Milling tool wear sample.
Tool blade image: 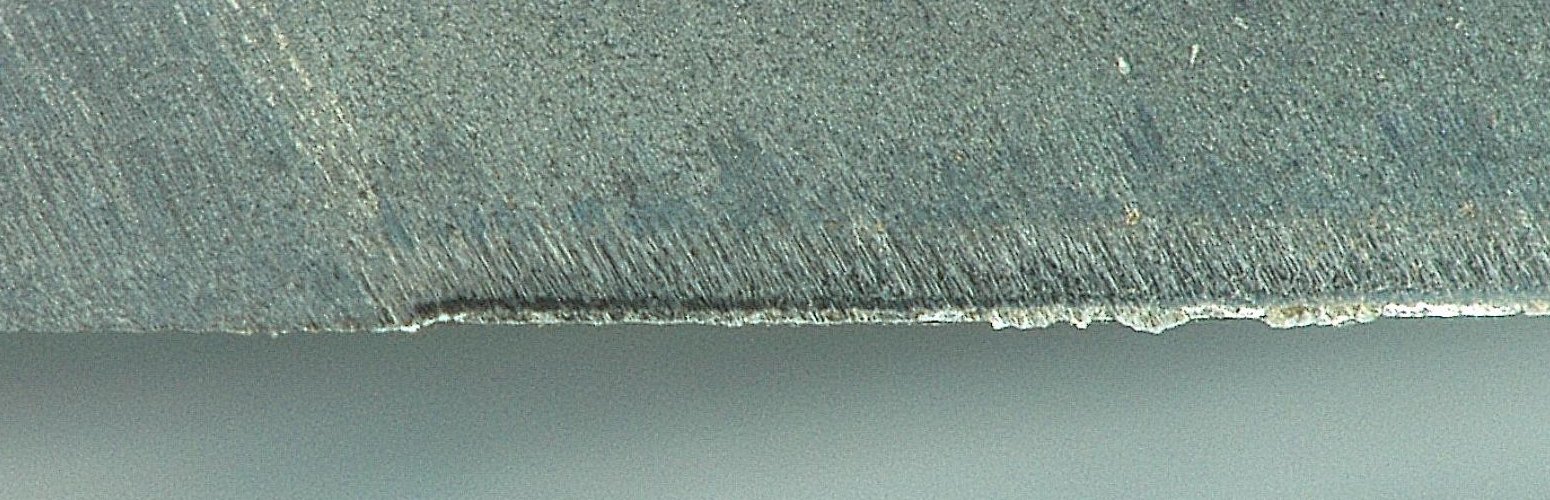
Chip image: 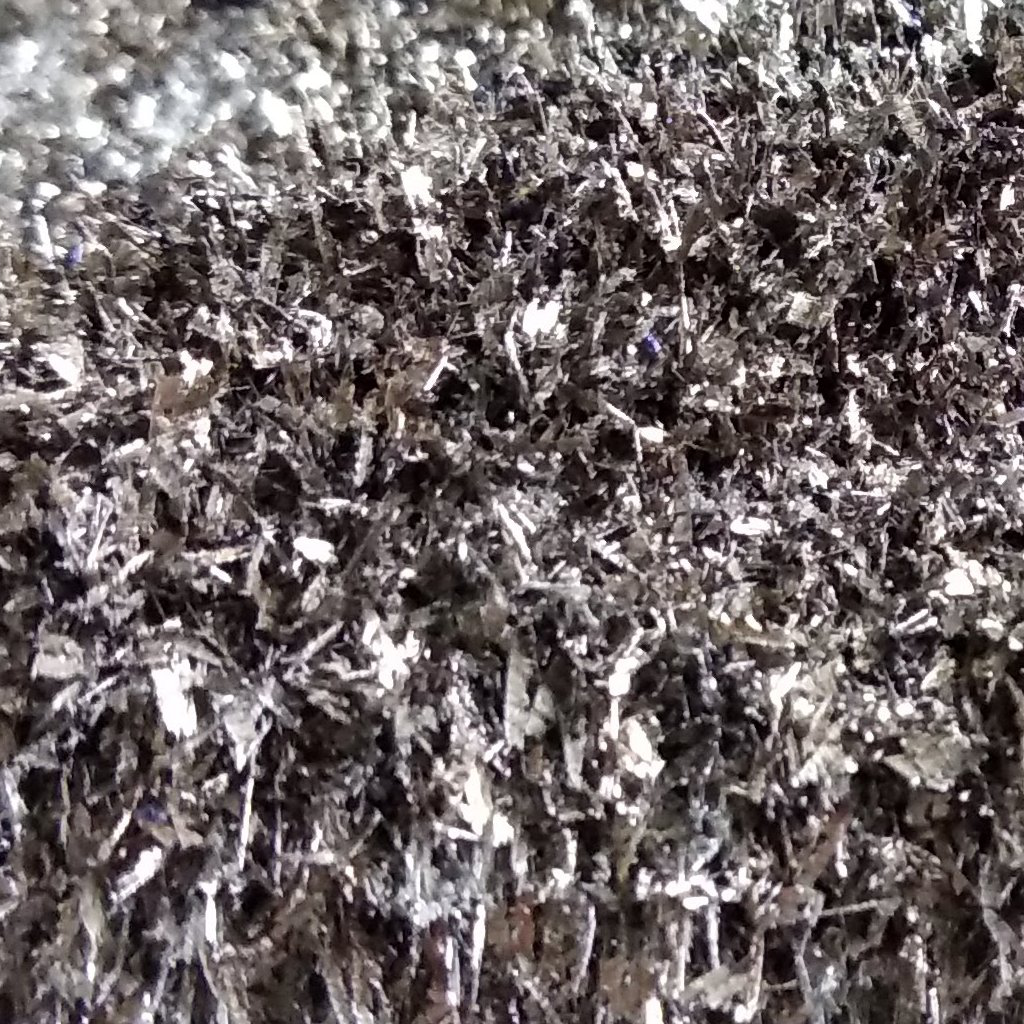
Workpiece image: 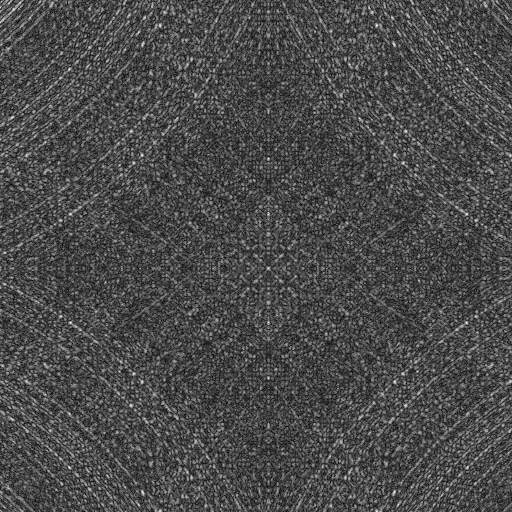
Tool wear state: sharp
Gaps: 9.23
Flank wear: 68.75
Overhang: 12.9
Force-signal Mel-spectrograms (X, Y, Z axes): 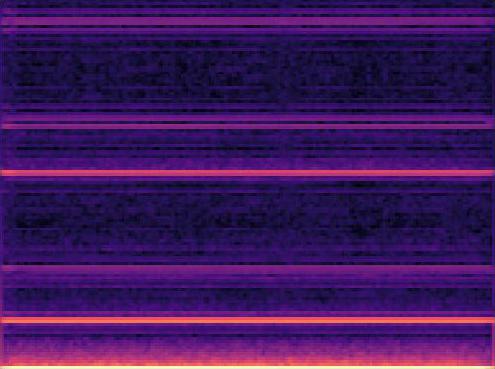 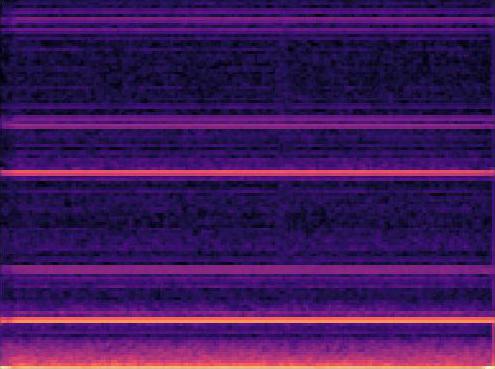 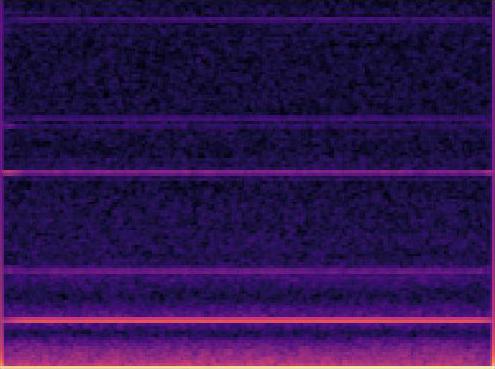
Force-signal scalograms (X, Y, Z axes): 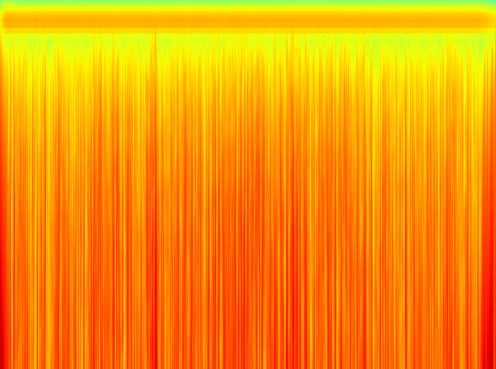 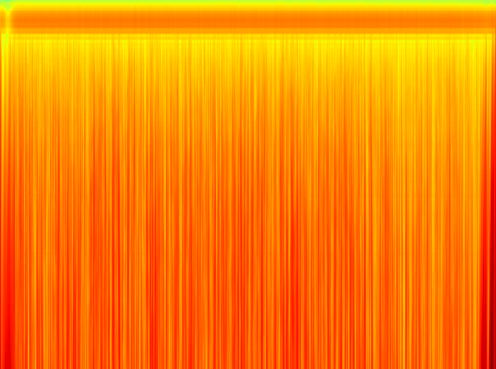 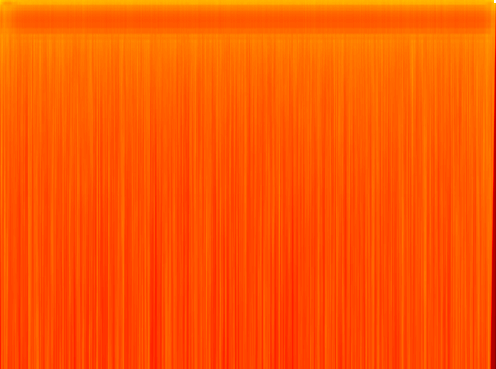
Force phase: initial_break_in_wear